Aerial crown-view tile of a tropical tree (Barro Colorado Island, Panama), acquired 20250217:
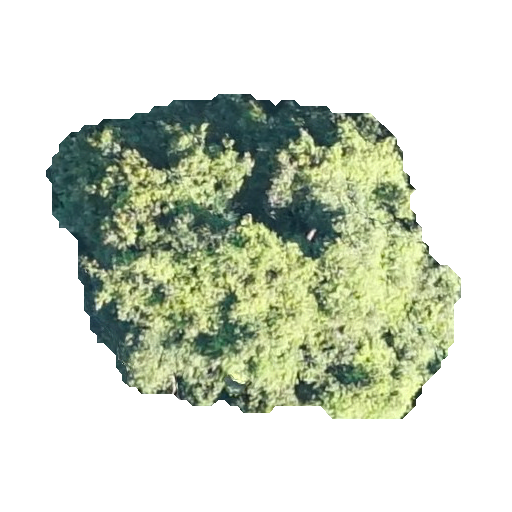
Species: Prioria copaifera
GBIF accepted scientific name: Prioria copaifera
Crown area: 150.01 m²